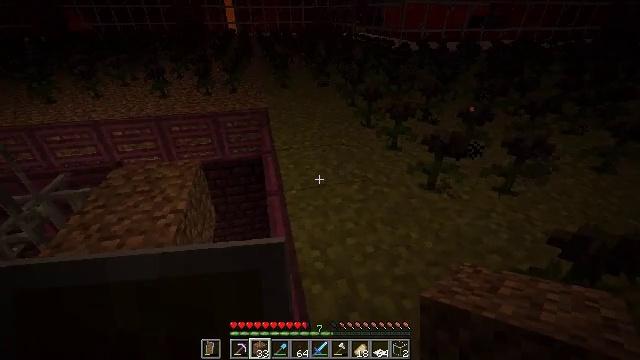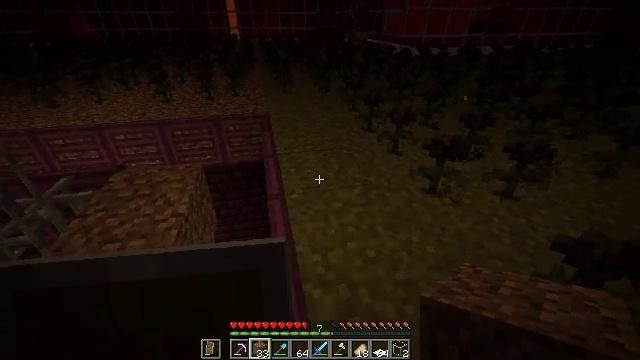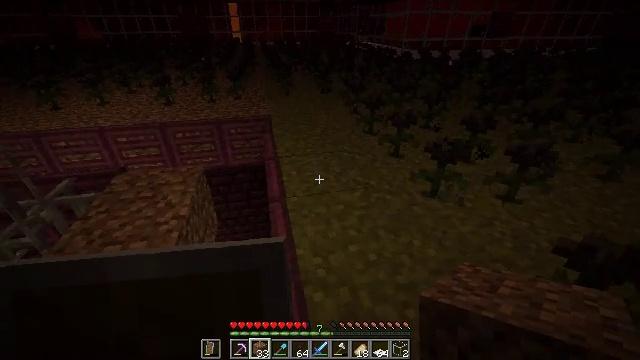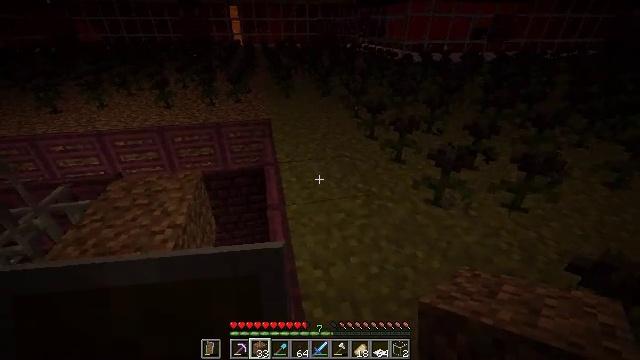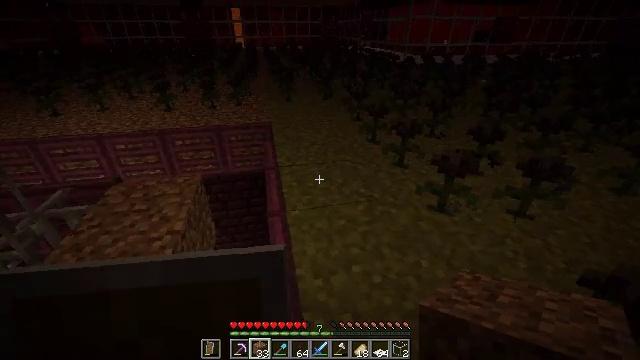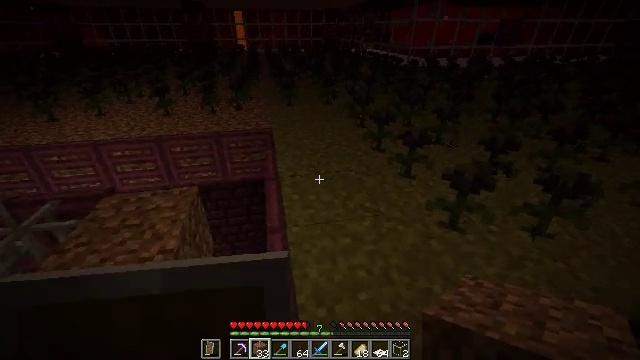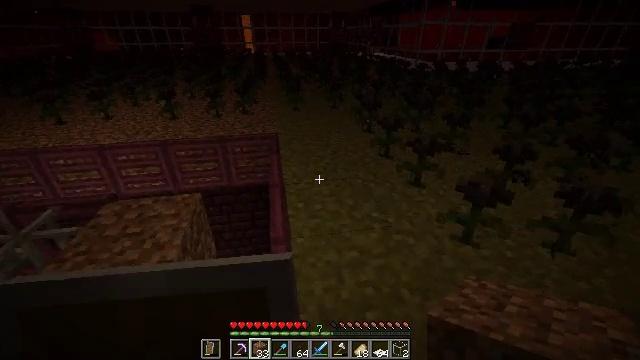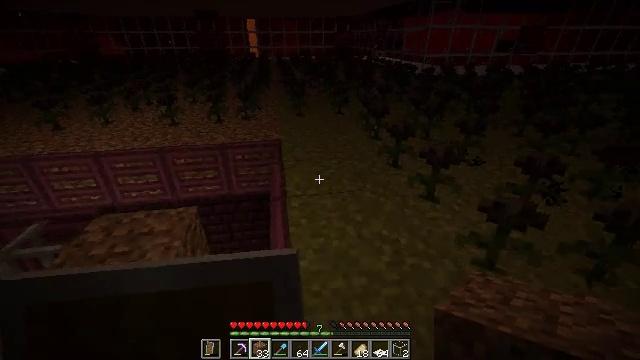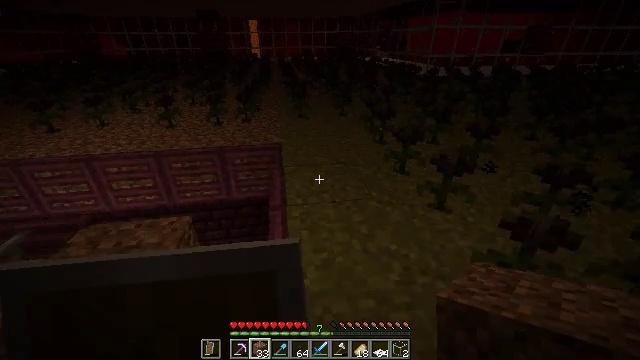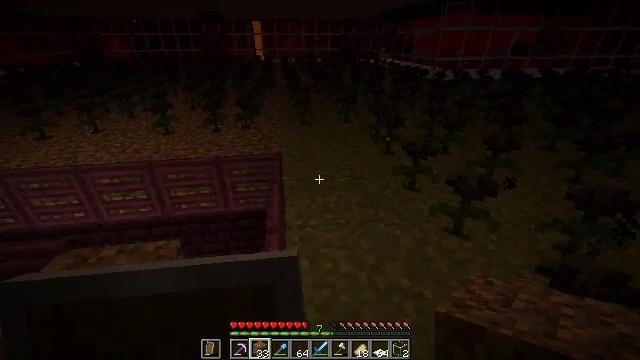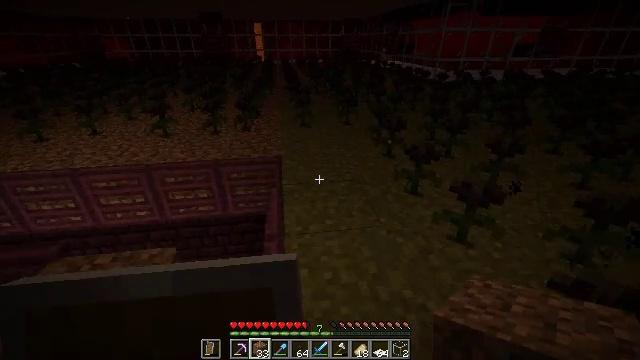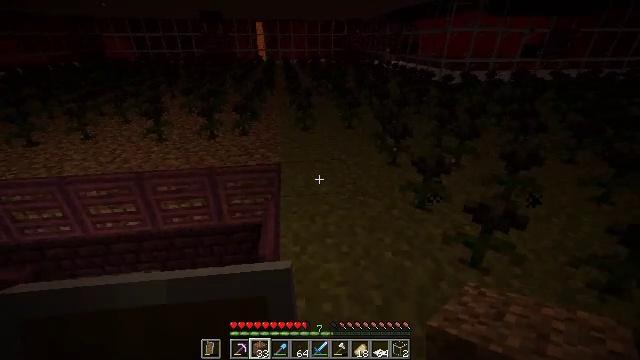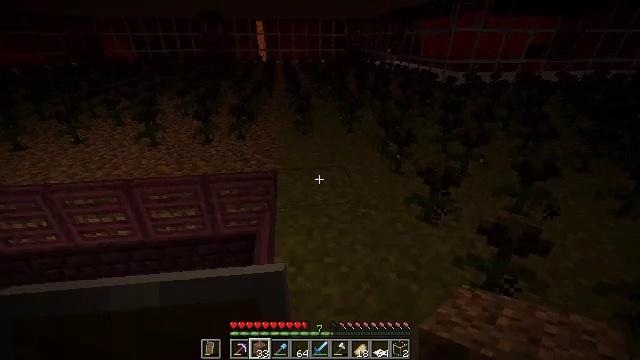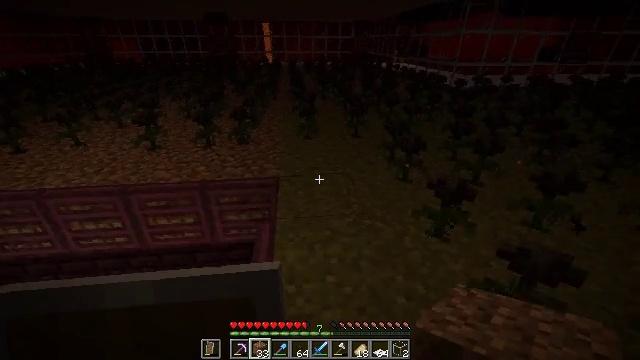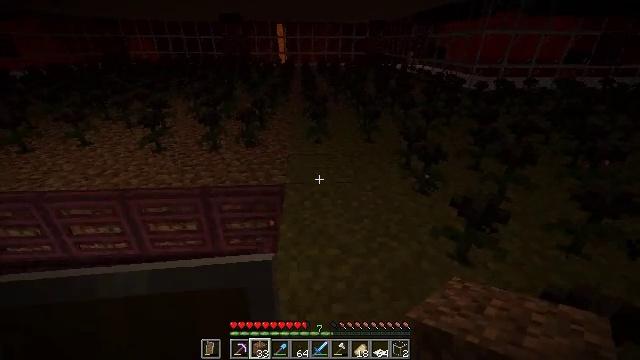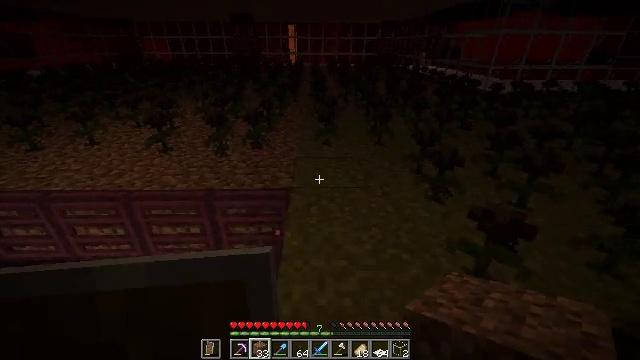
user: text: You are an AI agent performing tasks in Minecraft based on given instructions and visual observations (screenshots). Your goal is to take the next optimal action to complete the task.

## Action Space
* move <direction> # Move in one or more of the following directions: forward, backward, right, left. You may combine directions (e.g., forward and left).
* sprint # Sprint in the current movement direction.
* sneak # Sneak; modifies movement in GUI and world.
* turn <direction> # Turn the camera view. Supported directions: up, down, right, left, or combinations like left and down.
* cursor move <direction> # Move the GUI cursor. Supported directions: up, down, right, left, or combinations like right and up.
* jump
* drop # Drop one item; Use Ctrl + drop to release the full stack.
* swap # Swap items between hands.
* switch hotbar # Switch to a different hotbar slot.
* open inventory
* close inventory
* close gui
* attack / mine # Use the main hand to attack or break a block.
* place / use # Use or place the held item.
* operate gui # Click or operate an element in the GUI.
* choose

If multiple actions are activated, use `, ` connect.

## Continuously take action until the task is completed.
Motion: motion action
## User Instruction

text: Attack the crimson trapdoor to break it.
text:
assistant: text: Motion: no_op
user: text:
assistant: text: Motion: no_op
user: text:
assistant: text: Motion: move forward
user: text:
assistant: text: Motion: move forward
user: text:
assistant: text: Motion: move forward
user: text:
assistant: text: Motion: move forward, turn left
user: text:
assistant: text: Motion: move forward
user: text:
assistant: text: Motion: move forward
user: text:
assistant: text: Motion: move forward
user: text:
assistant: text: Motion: move forward
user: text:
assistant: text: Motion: move forward
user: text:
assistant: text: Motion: move forward
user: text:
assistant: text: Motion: move forward, turn left
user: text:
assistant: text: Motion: move forward, turn left
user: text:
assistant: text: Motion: move forward, turn left
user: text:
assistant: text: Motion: move forward, turn left
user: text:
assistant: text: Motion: move forward, turn left
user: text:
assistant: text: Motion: move forward, turn left
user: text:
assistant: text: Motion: move forward
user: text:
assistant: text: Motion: move forward
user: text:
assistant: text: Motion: move forward
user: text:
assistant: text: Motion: no_op
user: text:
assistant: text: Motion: no_op
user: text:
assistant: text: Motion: no_op
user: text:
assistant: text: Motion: turn left and down
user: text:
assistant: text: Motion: turn left and down
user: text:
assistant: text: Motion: turn left
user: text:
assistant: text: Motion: turn left
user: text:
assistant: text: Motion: turn left
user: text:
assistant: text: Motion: no_op